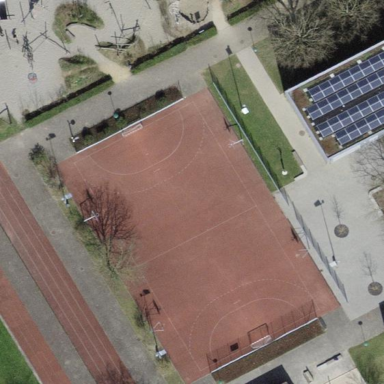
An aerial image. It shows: Paved basketball court in leisure land pitch.